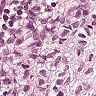
Metastatic tissue present: yes